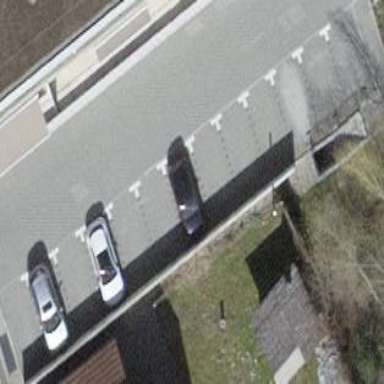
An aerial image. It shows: Street side parking area.